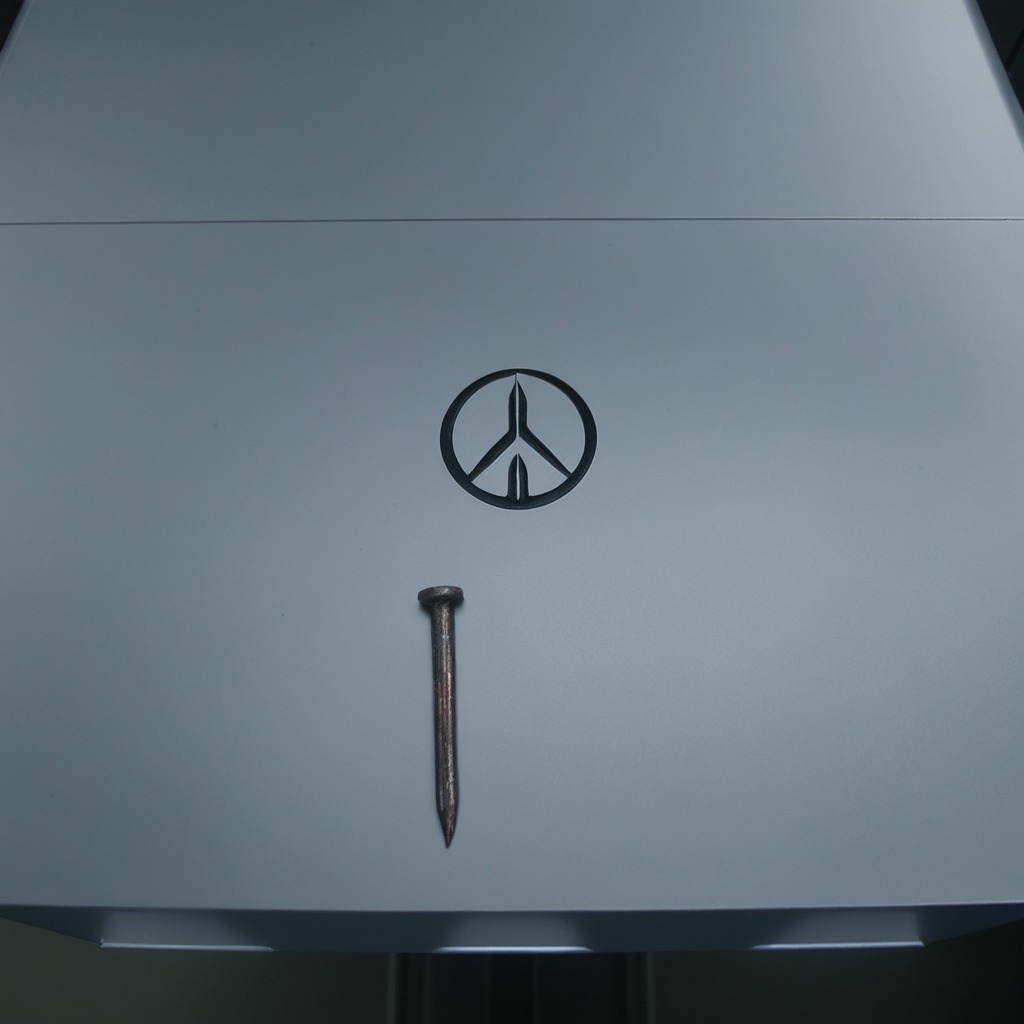
An iron nail is lying on the toolbox surface in an airplane hangar workshop.